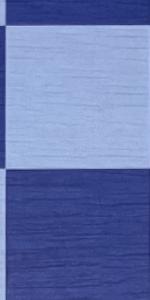
Label: Empty